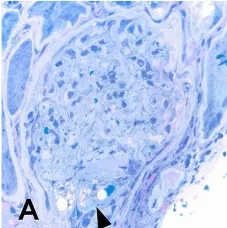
Biopsy findings in patient 1 with diabetic retinopathy and nephropathy treated with bevacizumab and subsequent thrombotic microangiopathy. (A) One glomerulus showed segmental luminal obliteration by insudates and lipid, with adherence to Bowman's capsule consistent with segmental glomerulosclerosis (arrowhead, methylene blue stain, 400x).
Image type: pathology (methylene_blue)